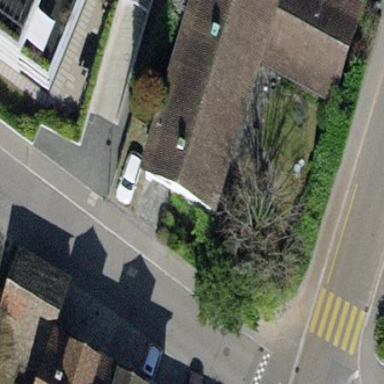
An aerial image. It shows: Building with gabled brown roof. Part of the building is visible.